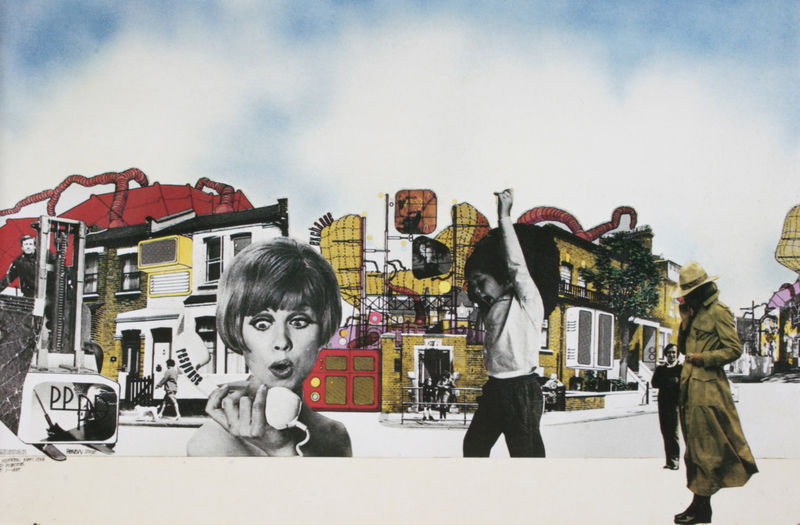
Titel: "Tuned Suburb"
Künstler: Archigram
Schlagwörter: baum, himmel, mann, weiß, wolken, gelb, grün, menschen, ocker, stadt, fenster, frau, geste, grau, hut, schwarz, strasse, haus, rot, anzug, architektur, arm, augen, gesicht, hände, häuser, wind, mantel, kind, rosa, himmelblau, fassade, türen, moderne, gepäck, modern, dächer, treppe, mimik, collage, foto, fotografie, maschine, schwarzweiß, faust, staunen, telefon, ungeheuer, krake, tentakel, straßenkreuzung, karussel, kirmes, konsum, protest, hörer, filmszene, loden, telefonhörer, biuchstaben, gabelstapler, konsumgüter